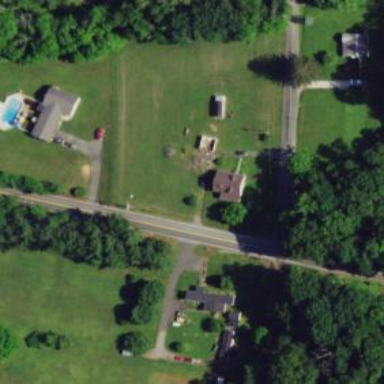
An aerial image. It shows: Driveway leading to service road.